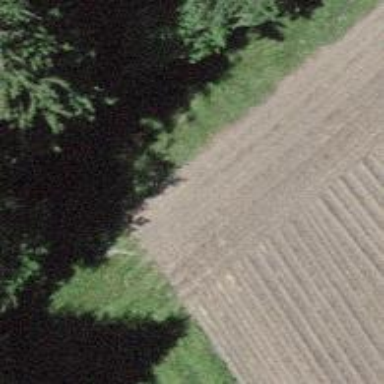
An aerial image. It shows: Grass track with grade5 tracktype.